三年级 · 算术
学校组织五、六年级学生 236 人去研学旅行, 租了 4 辆下面的大客车, 够坐吗?

可载客 58 人
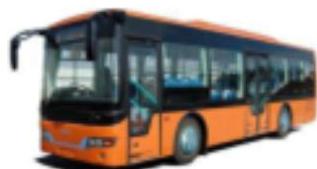
答案: 不够

【分析】根据题意可知, 用总人数除以租大客车的辆数, 然后与每辆大客车可载的人数比较即可。依此列式并计算。

【详解】 $236 \div 4=59$ (人)

59 人 $>58$ 人, 不够

答: 租了 4 辆下面的大客车, 不够坐。

【点睛】熟练掌握三位数与一位数的除法计算是解答此题的关键。